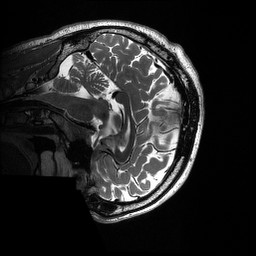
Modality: T2w
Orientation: sagittal
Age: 28
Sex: male